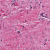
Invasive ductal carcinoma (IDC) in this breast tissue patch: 0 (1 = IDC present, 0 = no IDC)